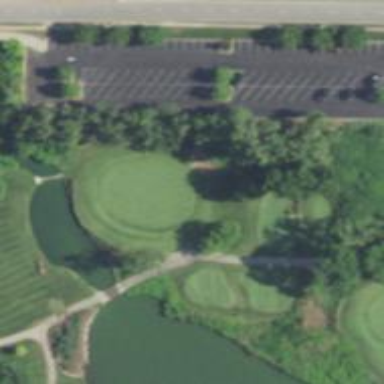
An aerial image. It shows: Path designated for golf carts.